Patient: sex M, age 64
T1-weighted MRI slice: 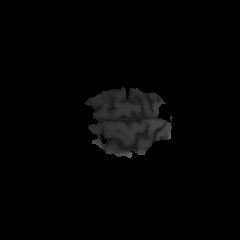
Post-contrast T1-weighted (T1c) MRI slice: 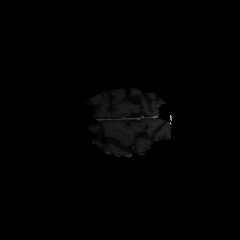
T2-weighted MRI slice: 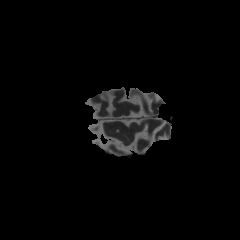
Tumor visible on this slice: no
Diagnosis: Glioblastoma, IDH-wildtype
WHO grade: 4